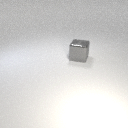
large gray metal cube